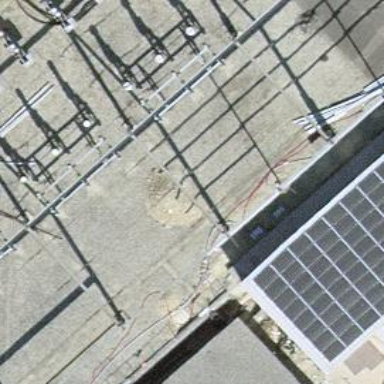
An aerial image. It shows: Busbar power line with 3 cables.